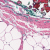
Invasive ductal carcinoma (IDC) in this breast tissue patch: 0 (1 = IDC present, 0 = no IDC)